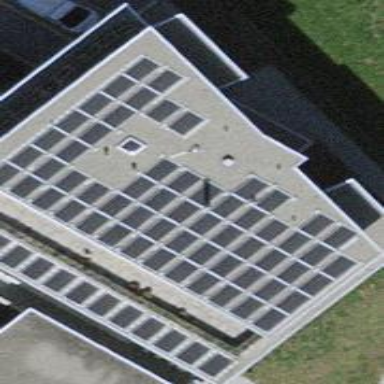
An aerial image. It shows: Solar power generator utilizing photovoltaic technology with solar photovoltaic panels.